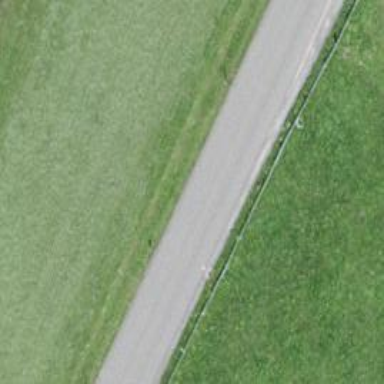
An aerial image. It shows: Unclassified road with asphalt surface.